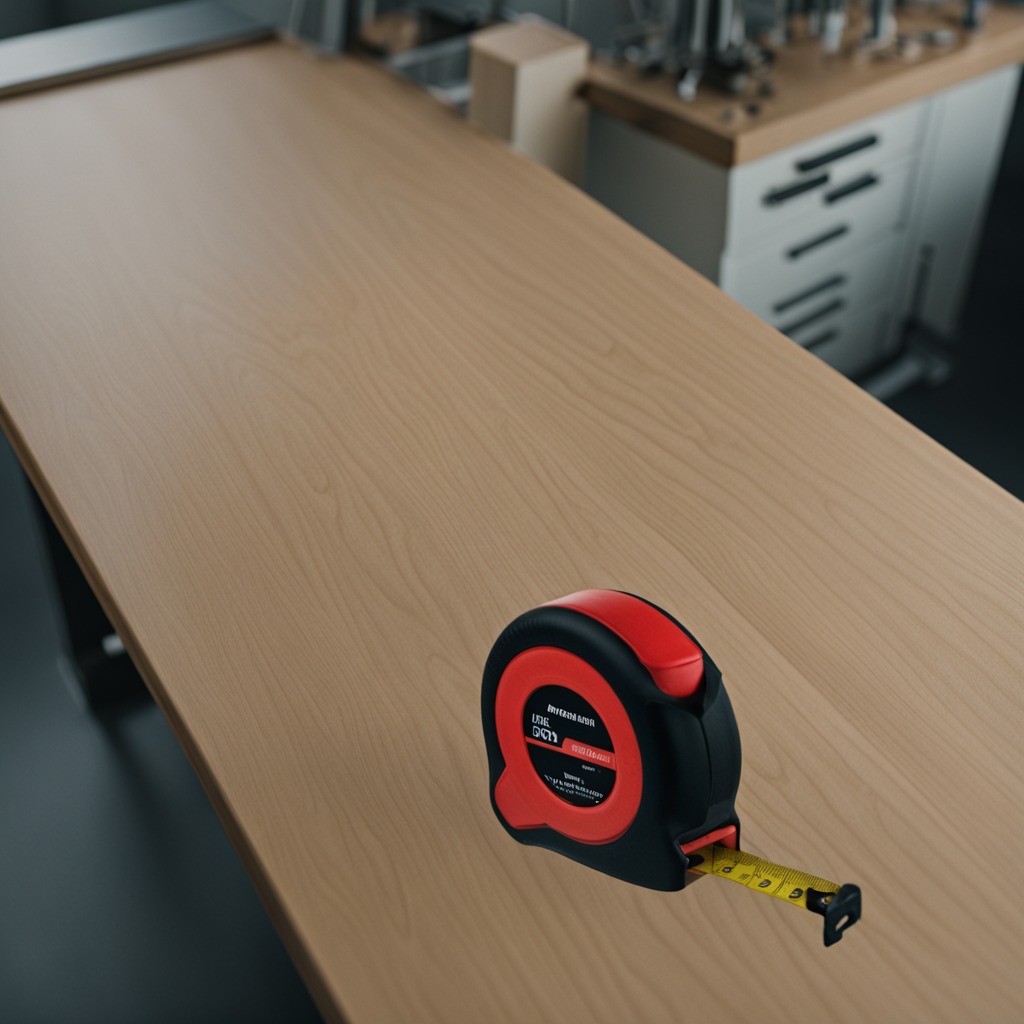
A measuring tape lies on a workbench inside a coastal fishing gear workshop.